Question: I'm using a custom web font for my pages. This <URL>. I've opened the 'tff' file to examine the characters, and it seems that only alphanumeric characters are supported.
My guess is that if a particular character is not supported, it will fall back to the rest of the font family. However, when rendering a '$' symbol on my browsers, it turned out to be like this.

My css
'''
body {
font-family: 'madfont',"Helvetica Neue",Helvetica,Arial,sans-serif !important;
}
'''
Why is the browser not rendering in Helvetica Neue or even san-serif the character '$'??
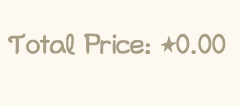
Answer: You are mistaken about the $ which you think is supported but it isn't, if you go to the fonts page, see the third image, which lists out all the characters... I don't see the $ anywhere...

To confirm this I also used customize option and yes, the $ throws me a *

So the best thing you can do here is, either change the font family, or wrap the $ in 'span' element and use Arial as a font family for the span.